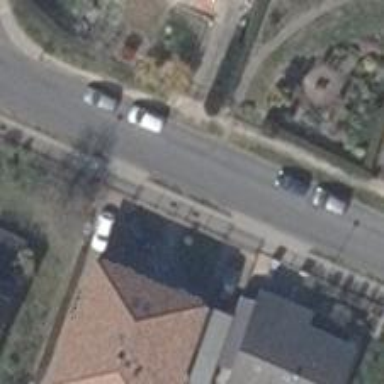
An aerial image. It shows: Residential road with asphalt surface. Both sides have sidewalks.